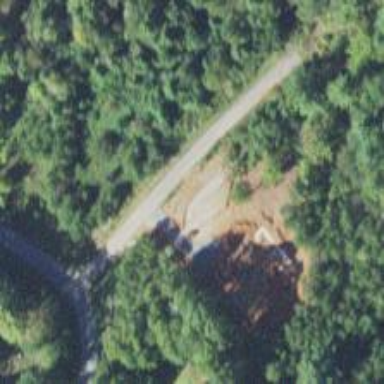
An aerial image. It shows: Unclassified road.